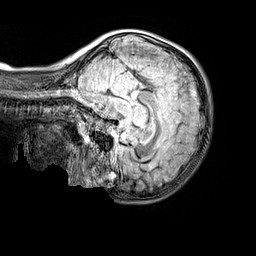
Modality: FLAIR
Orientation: sagittal
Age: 12
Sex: female
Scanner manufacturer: siemens
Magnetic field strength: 3 T
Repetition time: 5 s
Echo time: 0.388 s